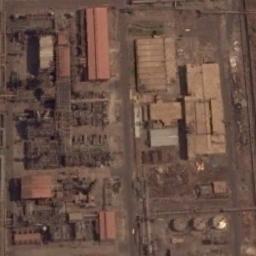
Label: thermal_power_station